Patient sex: M
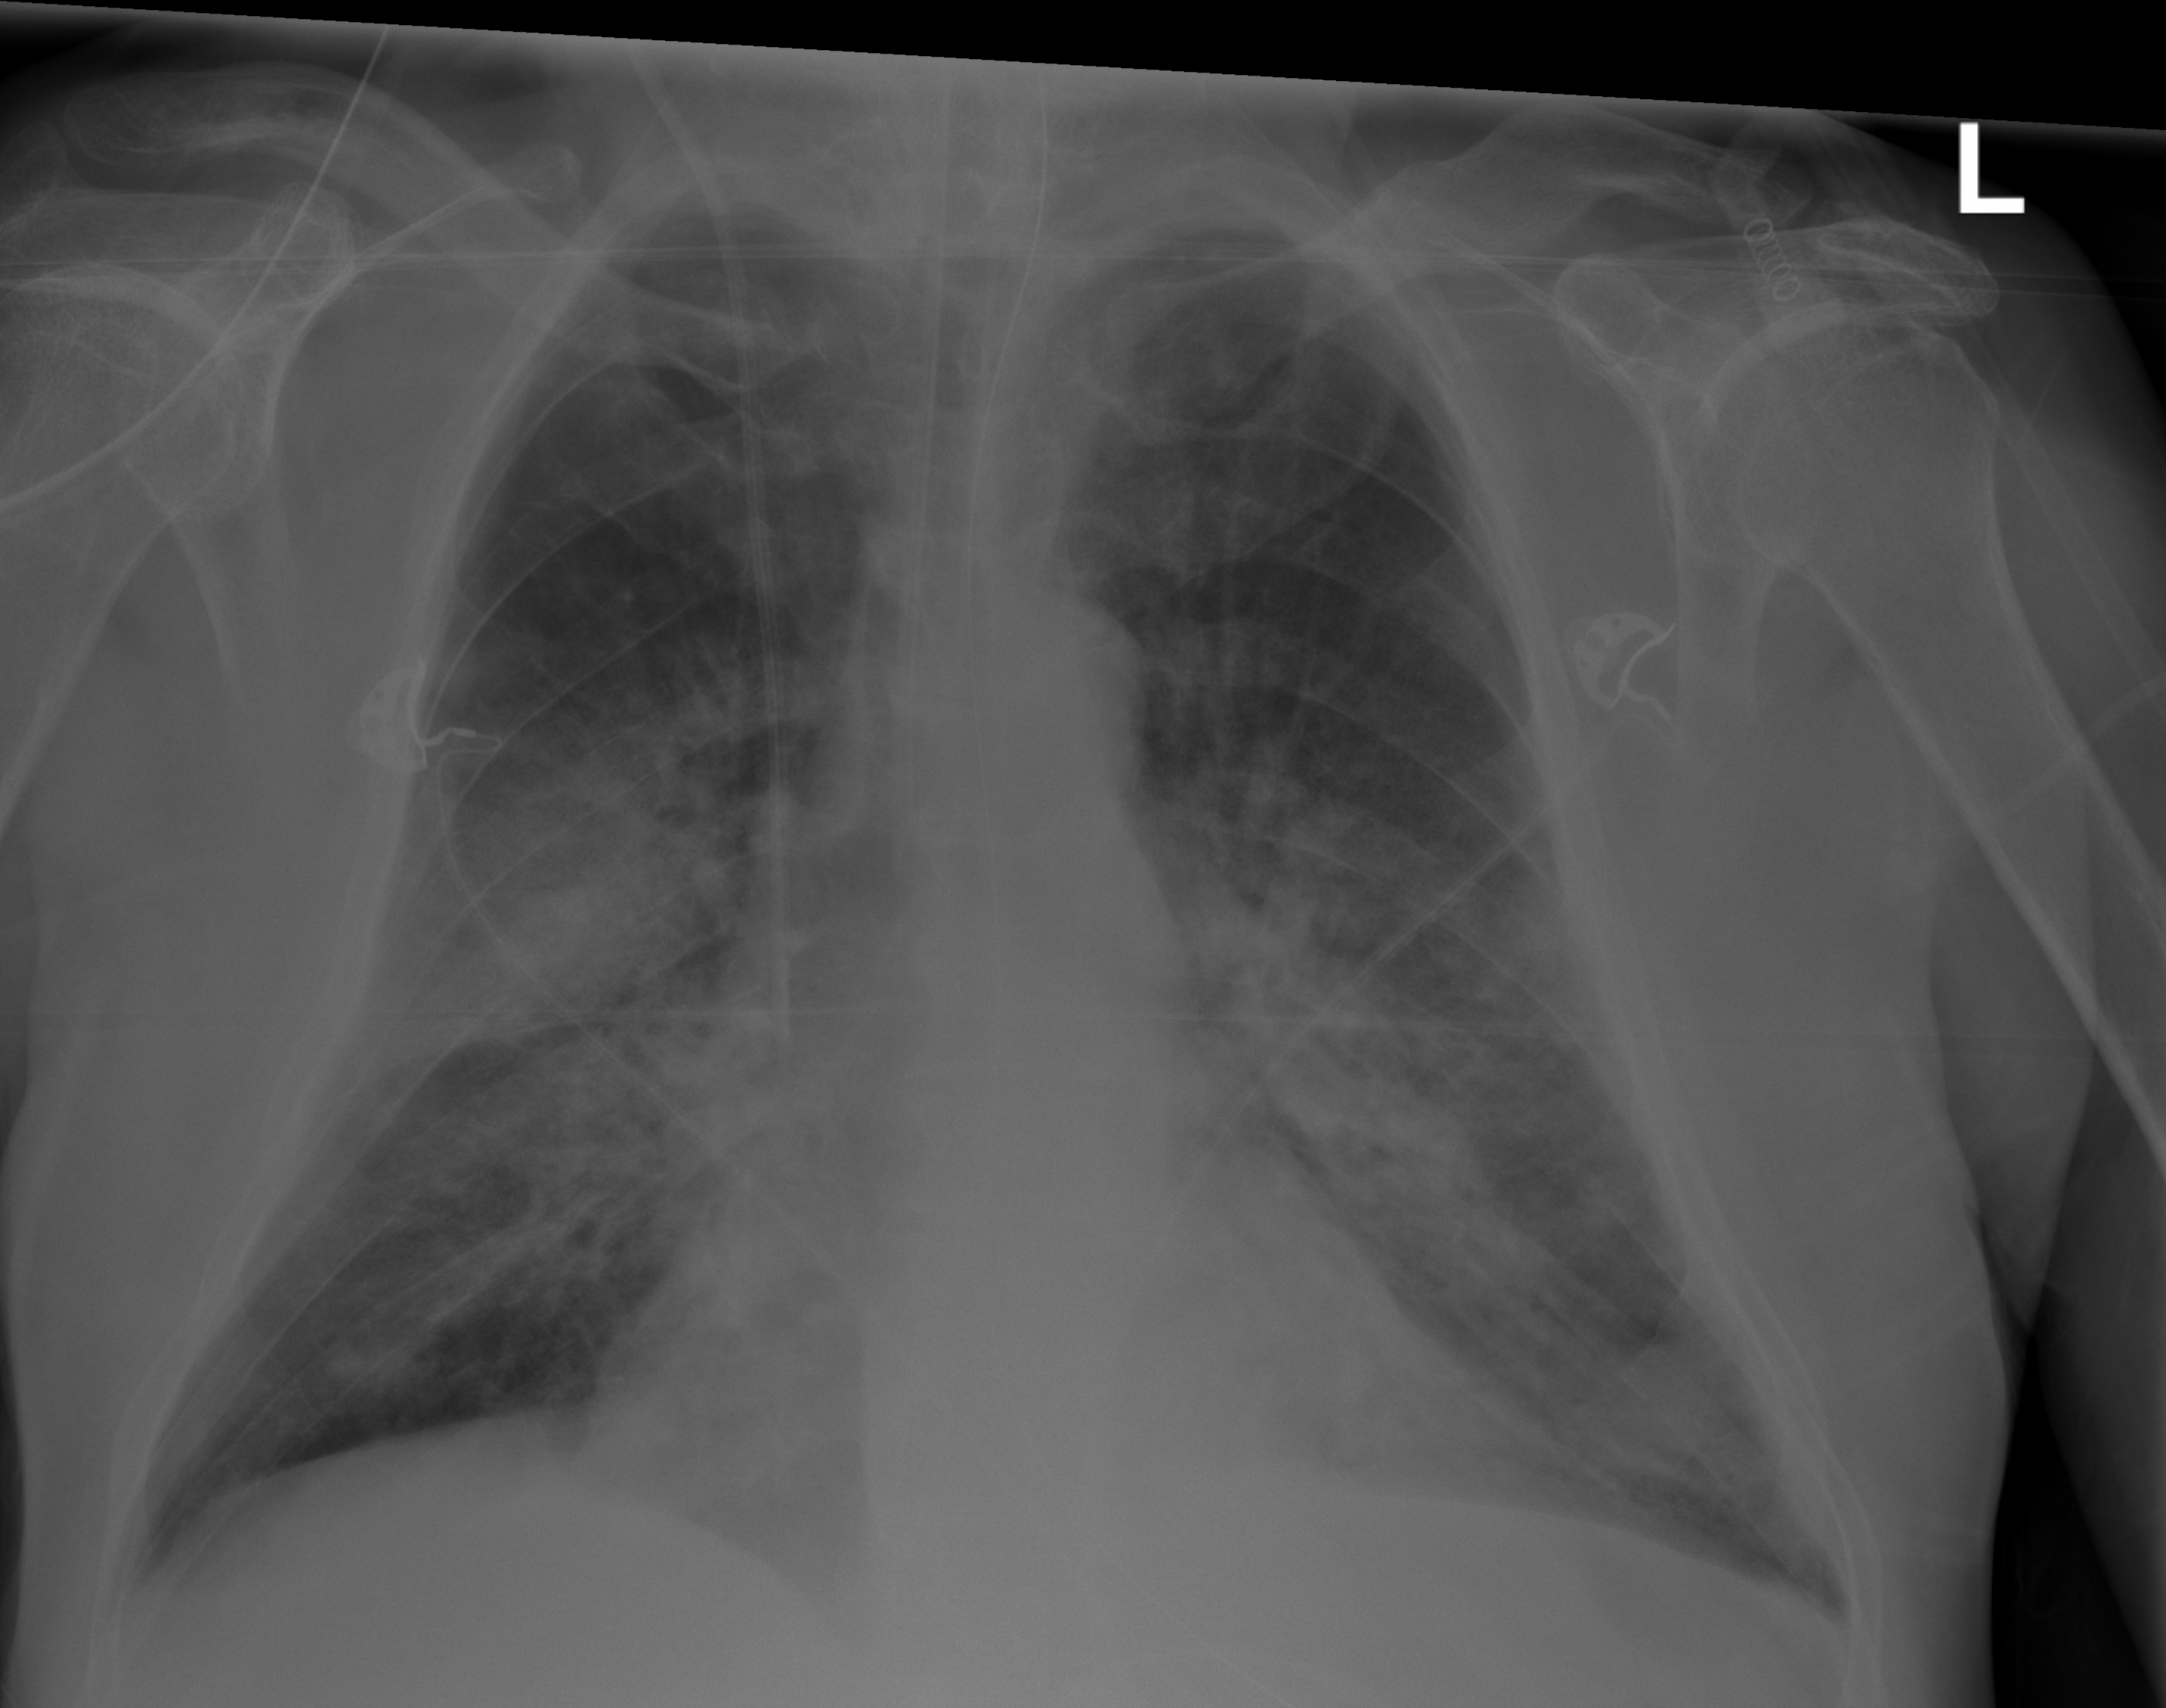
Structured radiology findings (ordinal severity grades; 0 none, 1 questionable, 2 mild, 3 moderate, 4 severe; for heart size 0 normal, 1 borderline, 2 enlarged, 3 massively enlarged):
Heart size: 0
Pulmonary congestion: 0
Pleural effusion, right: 0
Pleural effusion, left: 0
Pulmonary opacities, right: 2
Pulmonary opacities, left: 3
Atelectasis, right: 0
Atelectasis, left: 0